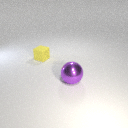
large purple metal sphere to the right of small yellow rubber cube